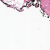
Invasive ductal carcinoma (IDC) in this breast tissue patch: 0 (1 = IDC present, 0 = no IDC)